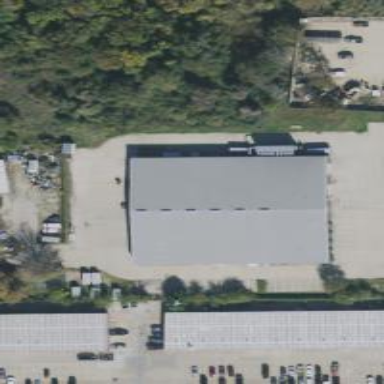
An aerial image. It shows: Warehouse.